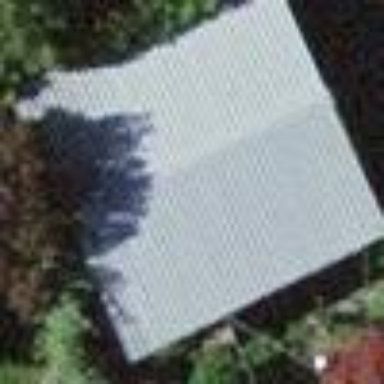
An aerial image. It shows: Roof with gabled shape.